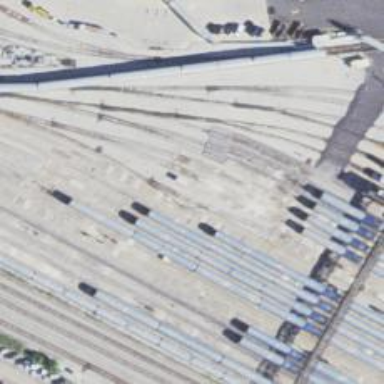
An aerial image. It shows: Railway yard used for servicing trains.